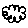
Label: cloud